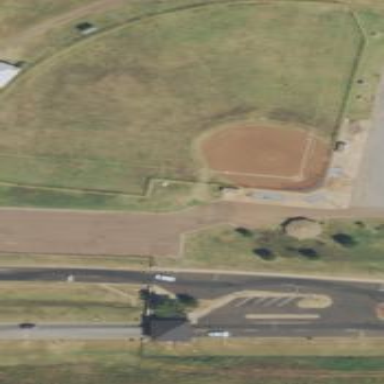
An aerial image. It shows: Baseball pitch for leisure and sports activities.